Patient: sex F, age 71
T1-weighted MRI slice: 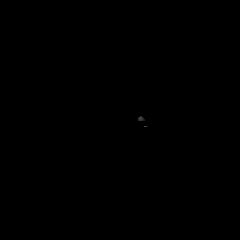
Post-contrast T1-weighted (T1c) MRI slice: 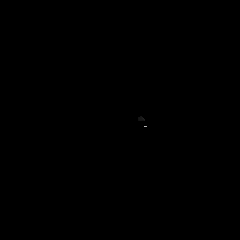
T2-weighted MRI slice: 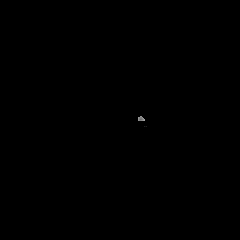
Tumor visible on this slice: no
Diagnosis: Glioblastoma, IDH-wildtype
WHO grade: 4